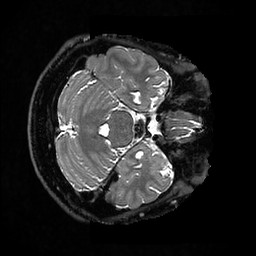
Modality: T2w
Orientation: axial
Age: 39
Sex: male
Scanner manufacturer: ge
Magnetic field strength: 3 T
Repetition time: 3.202 s
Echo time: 0.06703 s